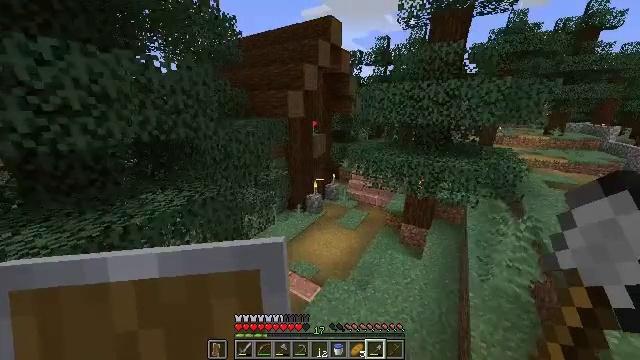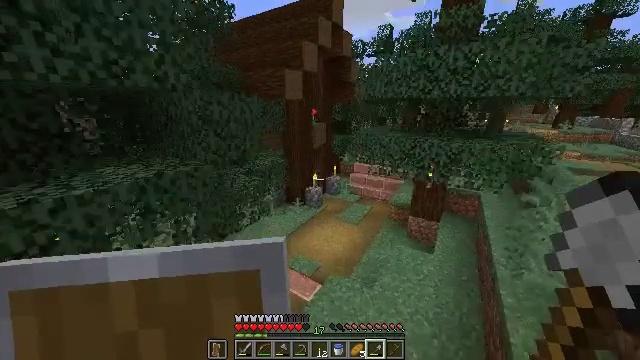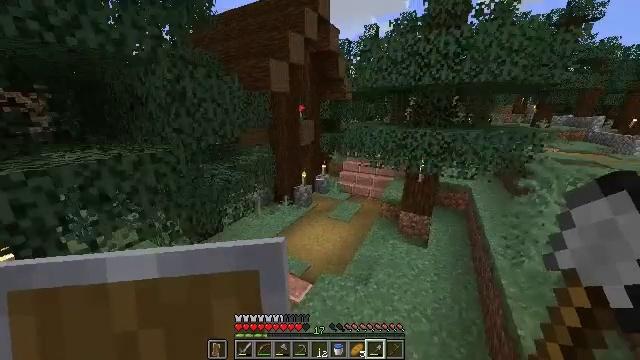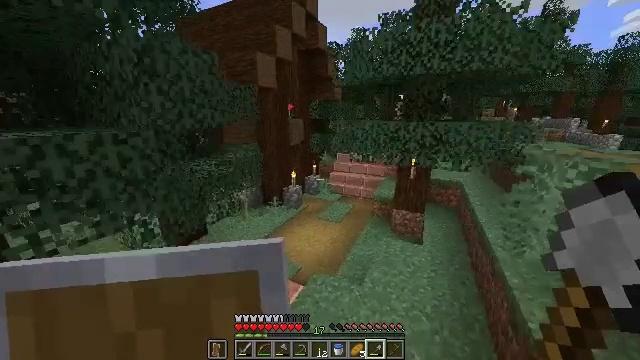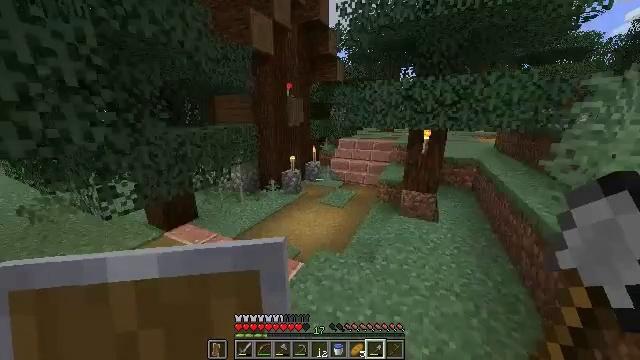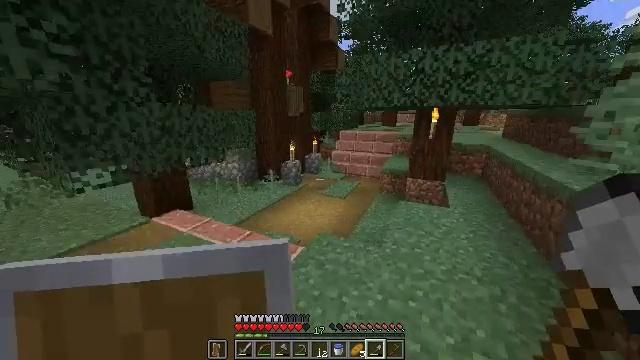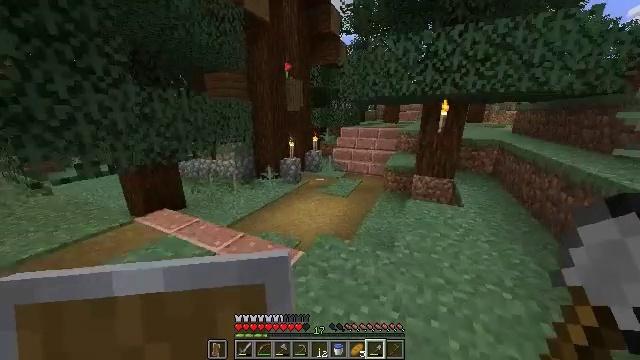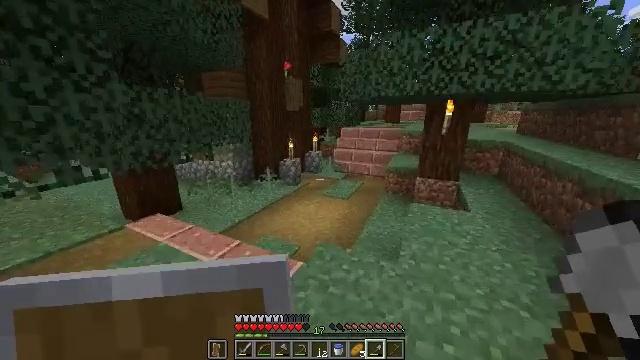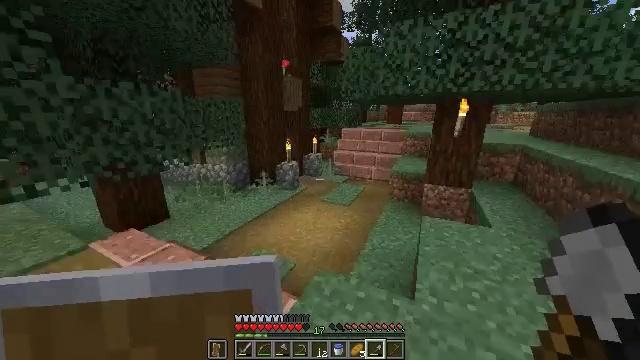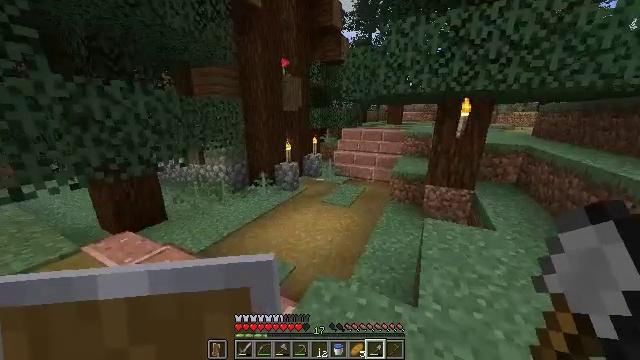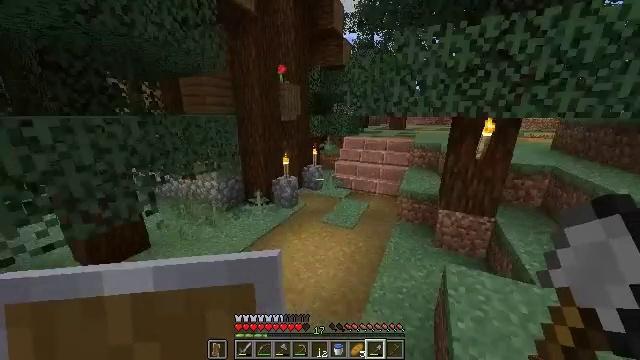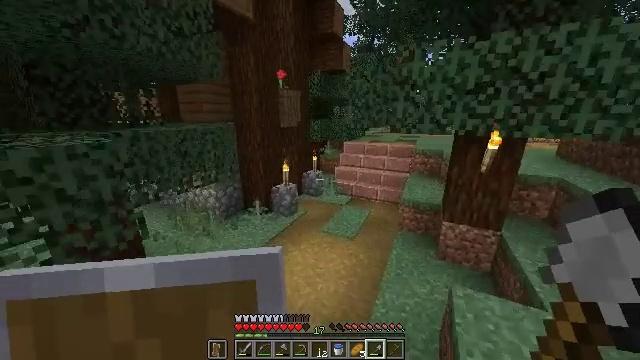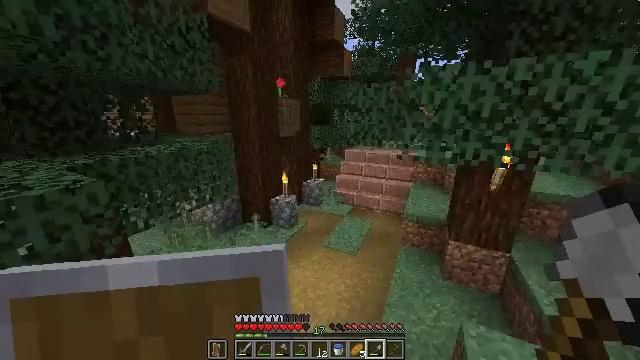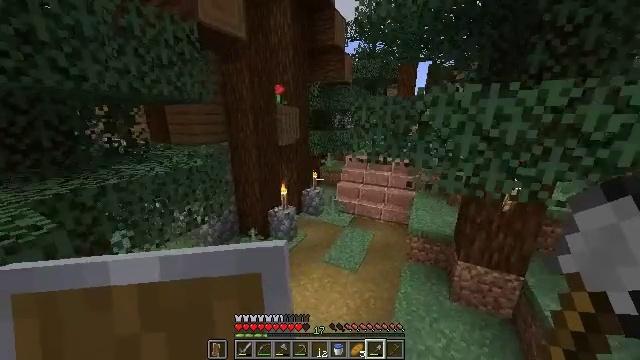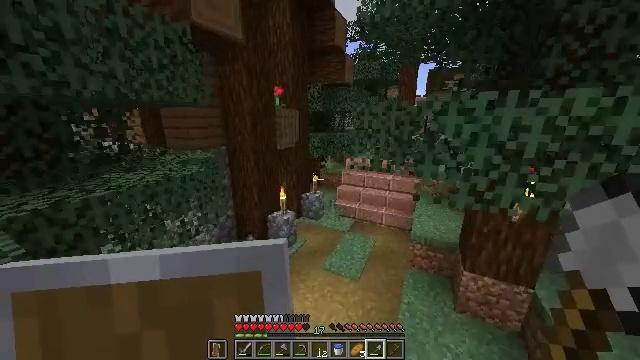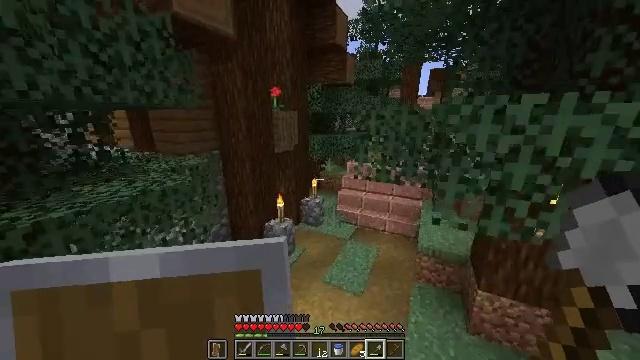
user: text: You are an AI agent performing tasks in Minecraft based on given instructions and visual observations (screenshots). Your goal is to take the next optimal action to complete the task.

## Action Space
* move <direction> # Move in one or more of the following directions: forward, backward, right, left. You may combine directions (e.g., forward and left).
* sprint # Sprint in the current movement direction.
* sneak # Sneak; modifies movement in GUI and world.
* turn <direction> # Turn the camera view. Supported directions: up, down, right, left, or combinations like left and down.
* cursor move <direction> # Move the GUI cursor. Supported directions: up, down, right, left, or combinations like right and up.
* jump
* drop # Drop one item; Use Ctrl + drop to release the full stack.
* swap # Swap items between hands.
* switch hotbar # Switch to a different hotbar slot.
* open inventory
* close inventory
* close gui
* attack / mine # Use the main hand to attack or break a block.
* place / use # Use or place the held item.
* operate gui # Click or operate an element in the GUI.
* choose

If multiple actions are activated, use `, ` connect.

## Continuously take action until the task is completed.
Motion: motion action
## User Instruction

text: Craft spruce slabs with the crafting table.
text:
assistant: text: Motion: move forward
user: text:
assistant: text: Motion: move forward, turn right
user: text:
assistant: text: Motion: move forward, turn right and up
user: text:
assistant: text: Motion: move forward
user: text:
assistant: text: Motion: move forward
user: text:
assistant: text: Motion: move forward
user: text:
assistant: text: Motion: move forward
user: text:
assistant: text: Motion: move forward
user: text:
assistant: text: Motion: move forward
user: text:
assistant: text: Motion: move forward, jump
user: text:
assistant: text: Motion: move forward, jump
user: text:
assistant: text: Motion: move forward, jump
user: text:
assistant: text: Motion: move forward
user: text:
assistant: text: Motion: move forward
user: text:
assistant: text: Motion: move forward
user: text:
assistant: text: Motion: move forward
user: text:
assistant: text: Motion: move forward
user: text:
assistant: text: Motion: move forward
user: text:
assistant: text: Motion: move forward
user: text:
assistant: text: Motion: move forward
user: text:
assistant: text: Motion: move forward
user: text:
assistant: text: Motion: move forward
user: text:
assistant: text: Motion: move forward, turn left and up
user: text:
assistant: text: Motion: move forward, turn left and up
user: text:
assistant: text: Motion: move forward
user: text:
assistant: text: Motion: move forward
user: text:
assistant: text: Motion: move forward
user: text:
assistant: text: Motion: move forward and move right, turn right
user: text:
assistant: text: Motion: move forward and move right, turn left and up
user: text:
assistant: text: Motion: move forward and move right, turn left and up